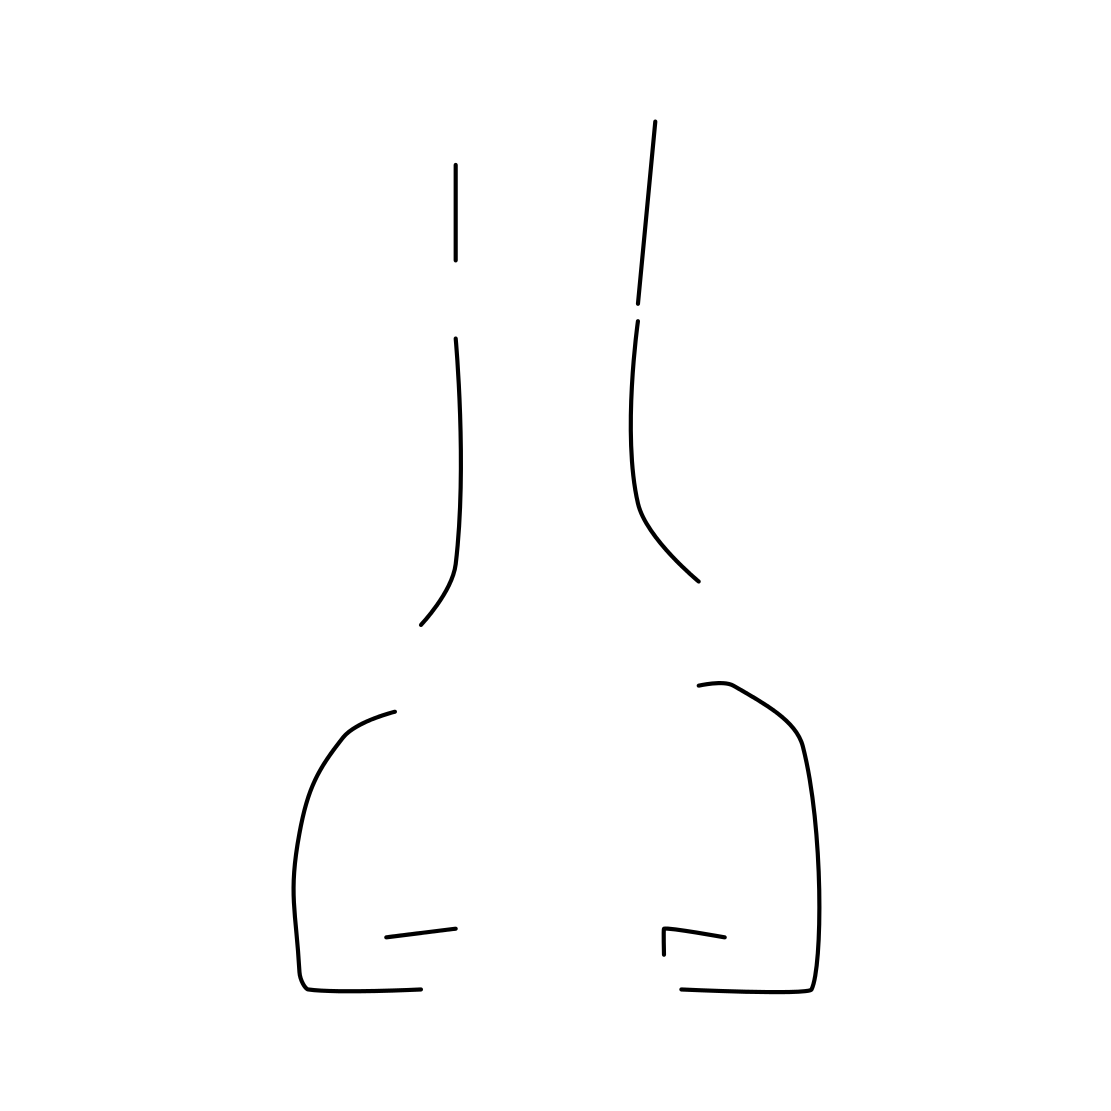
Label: nose